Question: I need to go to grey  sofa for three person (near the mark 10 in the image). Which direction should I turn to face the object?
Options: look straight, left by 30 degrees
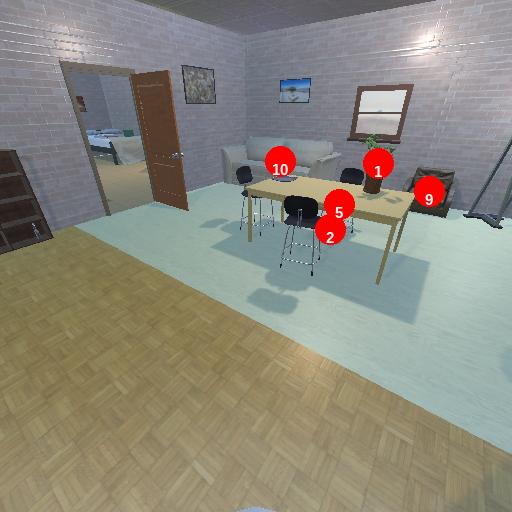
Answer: look straight